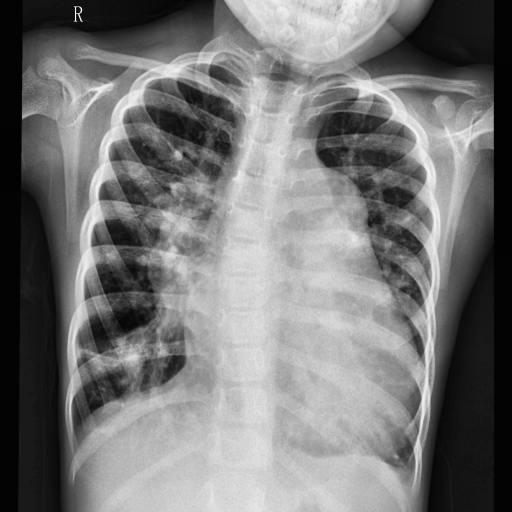
Finding: PNEUMONIA